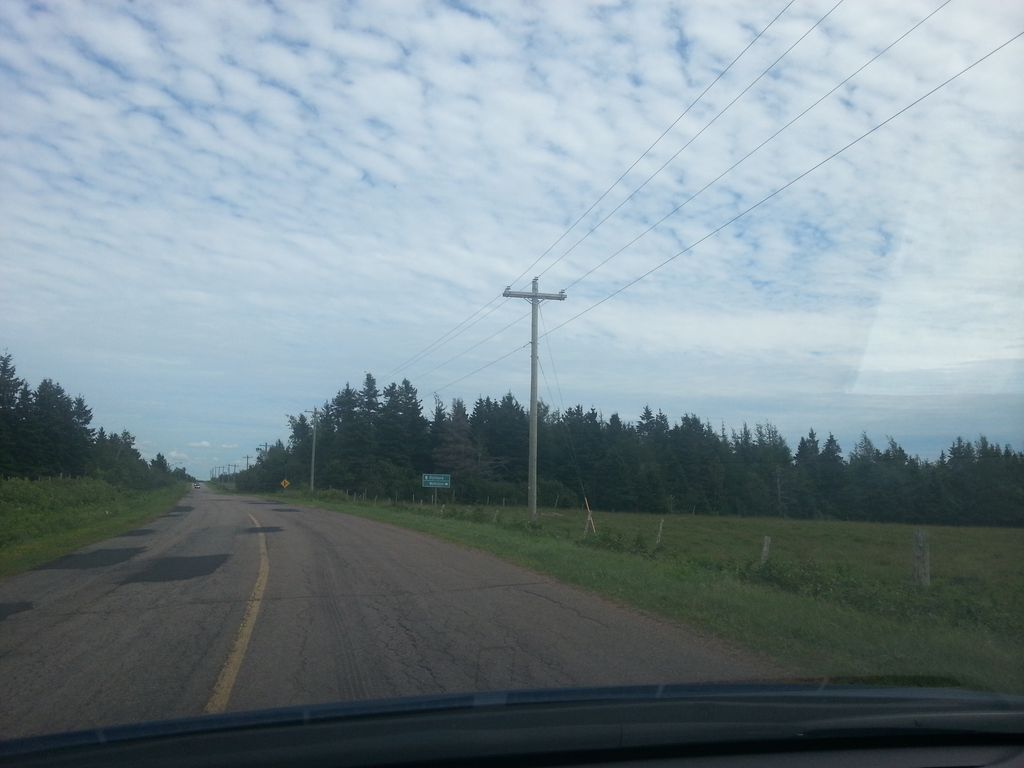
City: charlottetown